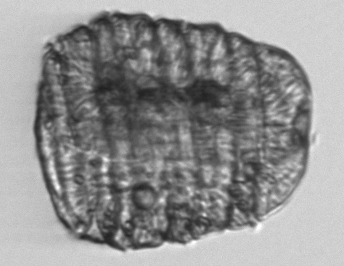
Label: Polykrikos